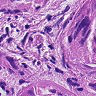
Metastatic tissue present: yes